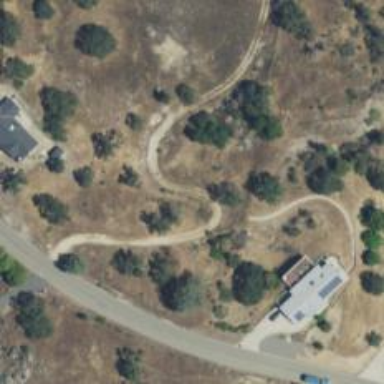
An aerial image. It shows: Driveway leading to service road.